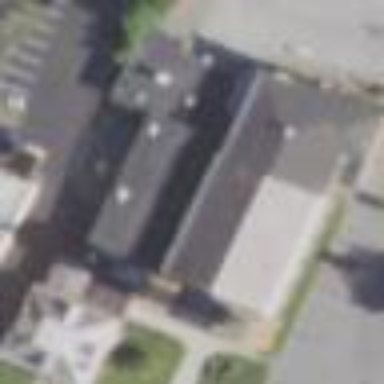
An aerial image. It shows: Building that serves as place of worship.